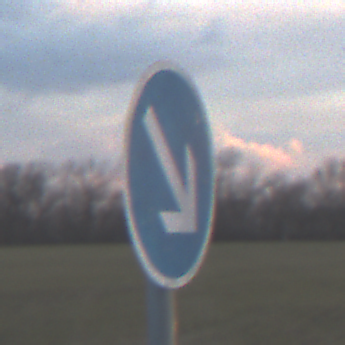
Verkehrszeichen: VorgeschriebeneVorbeifahrtRechts
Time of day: SunriseSunset
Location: Outdoor (Nature)
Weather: PartlyCloudy
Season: NotSpecified
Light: Natural